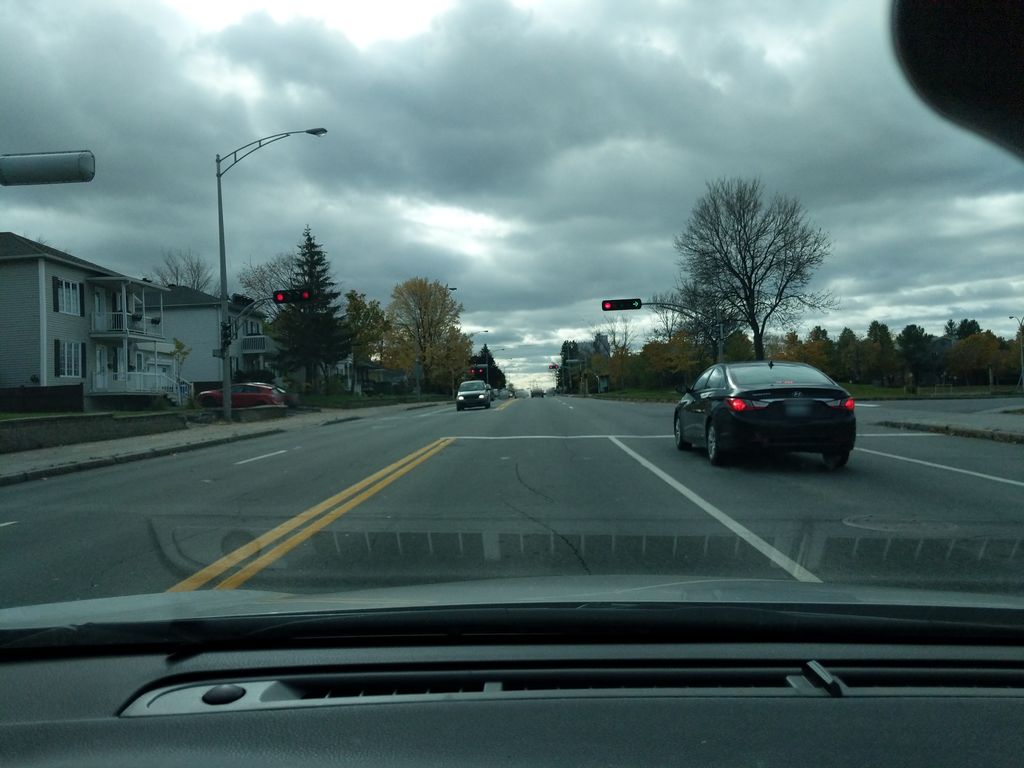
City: quebec_city